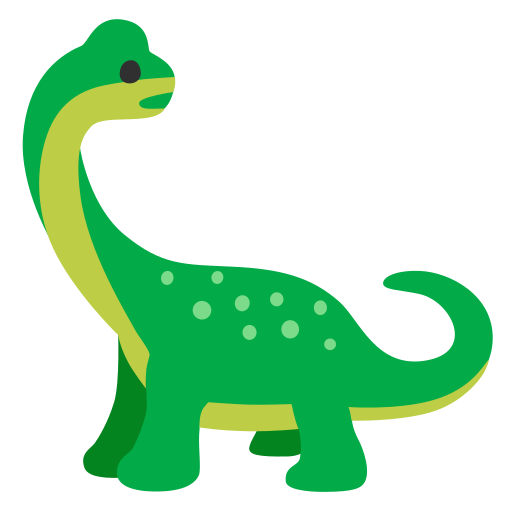
Emoji: 🦕